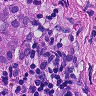
Metastatic tissue present: yes